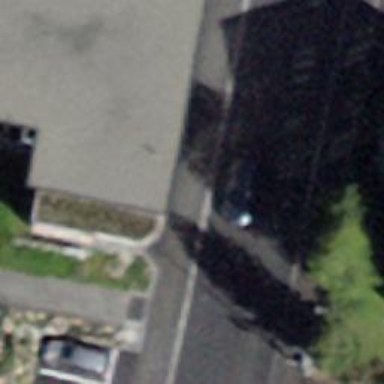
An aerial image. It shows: Flat-roofed building.